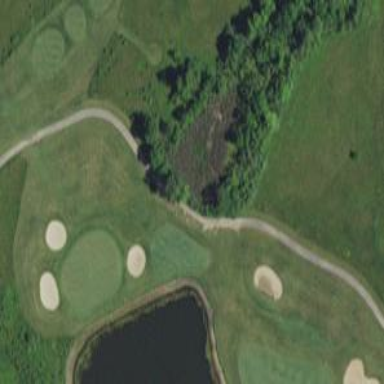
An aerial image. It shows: Service road designated as golf cart path.